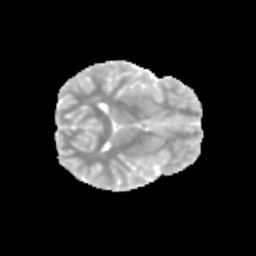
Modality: MD
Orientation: axial
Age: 13
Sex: female
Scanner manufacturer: siemens
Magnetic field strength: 3 T
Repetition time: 3.8 s
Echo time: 0.07 s